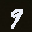
Label: 9